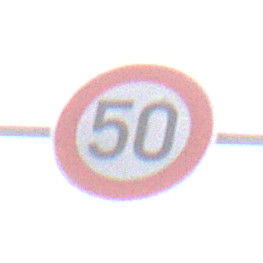
Verkehrszeichen: Geschwindigkeit50
Umgebung: Outdoor, Nature
Tageszeit: Midday
Wetter: PartlyCloudy
Licht: Natural
Jahreszeit: NotSpecified
Kontrast: MediumContrast